Question: I have the following Problem.
I want to concat a String with an DoubleBinding to an String property.
'''
Slider slider = new Slider(1, 5000, 500);
Label sliderValue = new Label();
sliderValue.textProperty().bind(Bindings.concat("Sleep: ", slider.valueProperty()));
'''
This is working fine.
But I don't want to display the Double Binding as an Double, I want to round it to an int.
As you can see in the screenshot the Number is added as an Double to String.

Is there any way to do that, without creating an Listener?
Sry if my english it not correct. :P
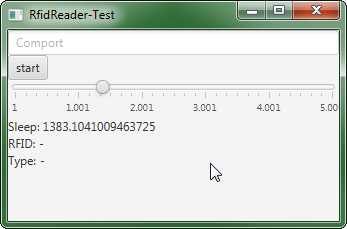
Answer: You can use <URL> instead:
'''
sliderValue.textProperty().bind(
Bindings.format("Sleep: %.0f", slider.valueProperty())
);
'''